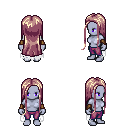
a pixel art fantasy rpg character, female body template, dark elf, purple skin, white tattered cape, magenta pants, white blonde extra-long hairstyle, cloth bracers, four views (front, back, left, right), 2x2 character sprite sheet, small pixel art, hard edges, no anti-aliasing